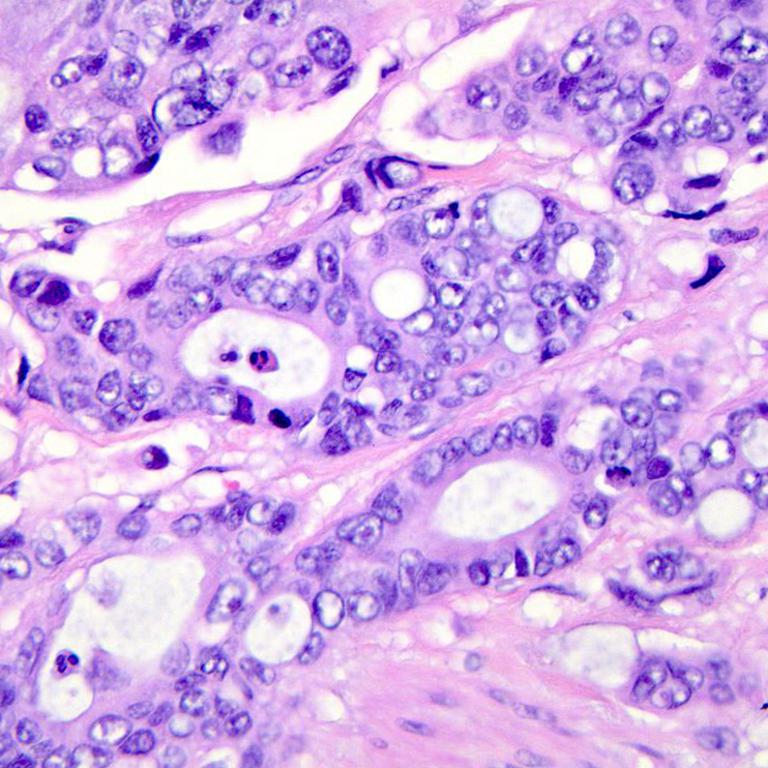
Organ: colon
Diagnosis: adenocarcinomas